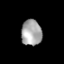
Tissue: lung
Cell type: Epithelial cells
Senescence score: 0.226
Nuclear area (px): 517
Mean DAPI intensity: 166.213